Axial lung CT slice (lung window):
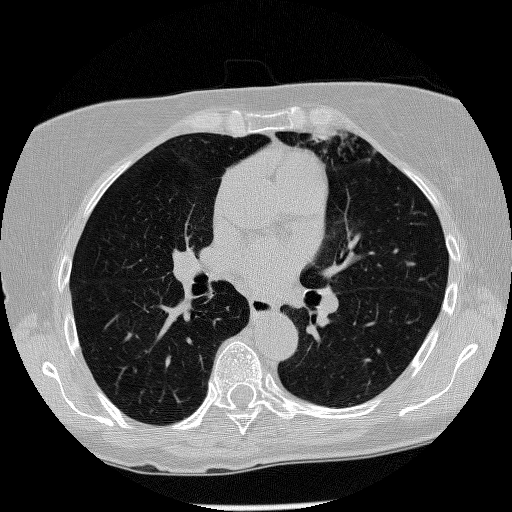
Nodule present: no